Aerial crown-view tile of a tropical tree (Barro Colorado Island, Panama), acquired 20241014:
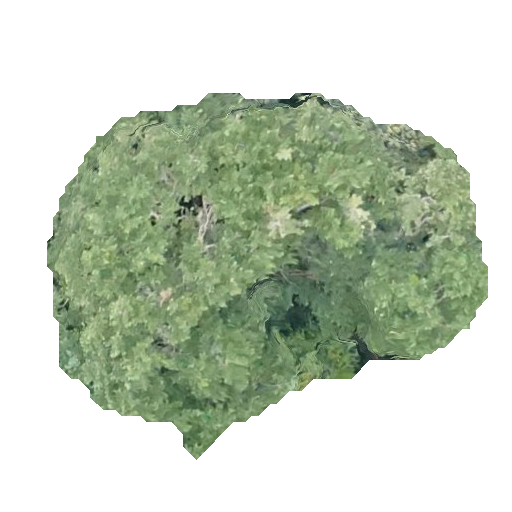
Species: Platypodium elegans
GBIF accepted scientific name: Platypodium elegans
Crown area: 175.774 m²